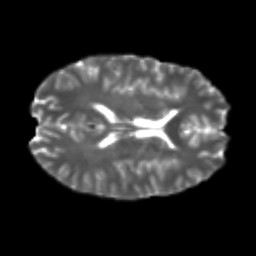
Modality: T2w
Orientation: axial
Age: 23
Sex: male
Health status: healthy
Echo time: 0.074 s